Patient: sex F, age 59
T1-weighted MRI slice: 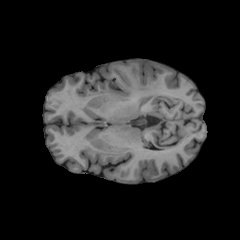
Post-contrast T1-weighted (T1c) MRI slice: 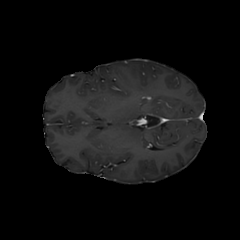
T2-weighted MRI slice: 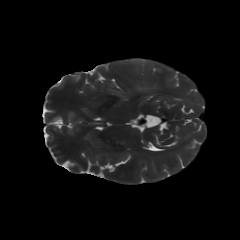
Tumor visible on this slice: yes
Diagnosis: Astrocytoma, IDH-mutant
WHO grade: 3